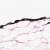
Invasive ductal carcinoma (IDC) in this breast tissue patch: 0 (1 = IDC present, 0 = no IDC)